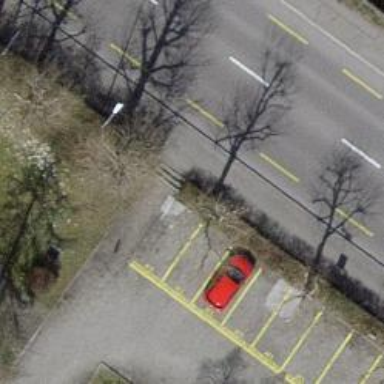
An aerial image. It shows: Asphalt sidewalk along the footway.